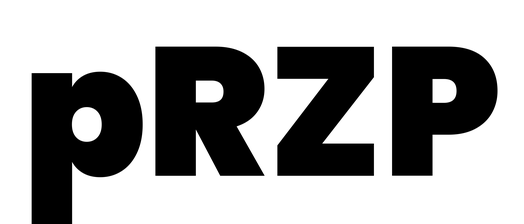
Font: Poppins-Black